Question: I'm cleaning up a SQL Server 2012 database which contains some 'nvarchar' columns containing mixed character set data (Latin and Thai script). For example:

As I have a number of columns with the same text, I want to apply a translation using a simple UPDATE command. For example:
'''
UPDATE Tariff.NationalTariff
SET TariffDescription = 'Liquid.'
WHERE TariffDescription = 'Thai description: - - thiimiisphaaphehlw';
'''
However, when I execute this command, SQL Server is not updating any rows. I confirmed that the problem is with the WHERE clause by attempting to do a simple select:
'''
SELECT *
FROM Tariff.NationalTariff
WHERE TariffDescription = 'Thai description: - - thiimiisphaaphehlw';
'''
This query returns zero rows when I expected it to return around a hundred or so.
Note that I populated the WHERE clause string by copying and pasting from the Results table (using a query that does not rely on the column). I cannot type in Thai characters.
I have no idea why this is happening and my best guess is that it has something to do with mixing together character sets. Any ideas?
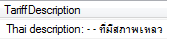
Answer: Place N before the literal text
'''
SELECT * FROM Tariff.NationalTariff WHERE TariffDescription = N'Thai description: - - thiimiisphaaphehlw';
'''